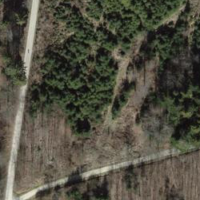
EUNIS habitat code: 44
Species observed at this site:
Prunus padus